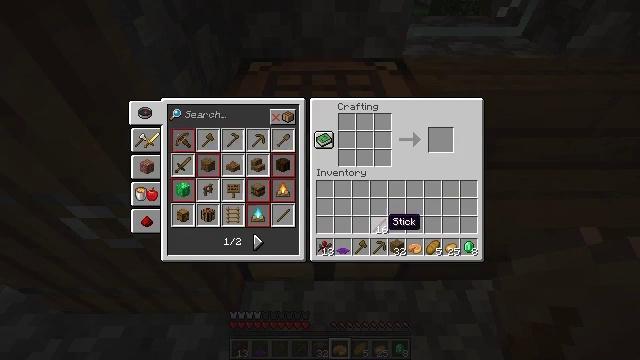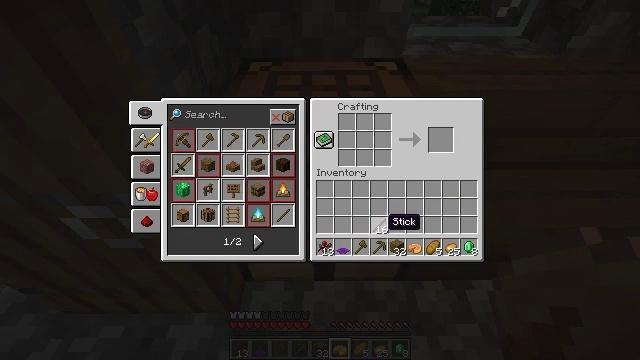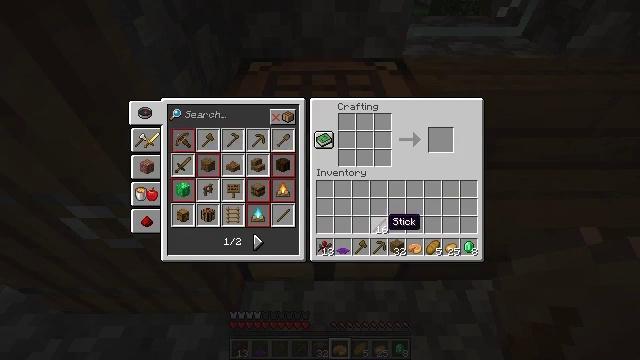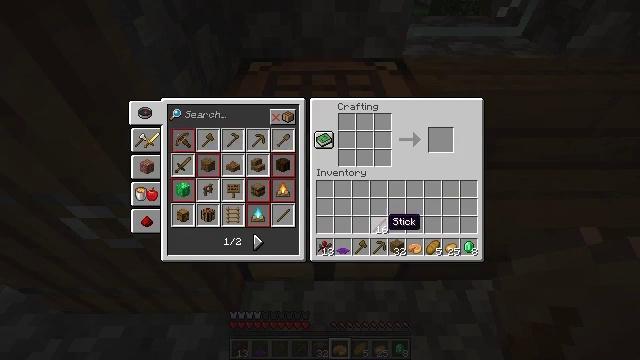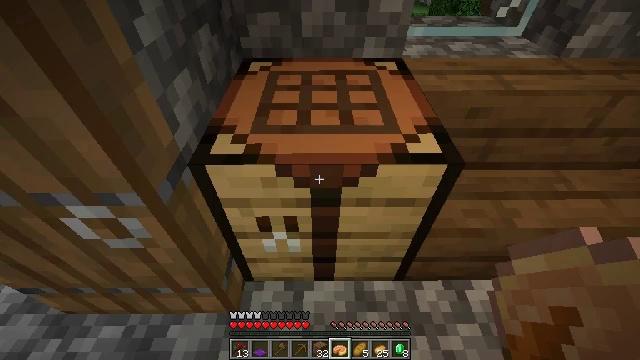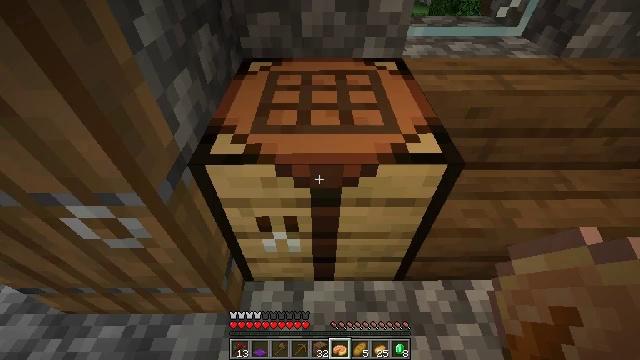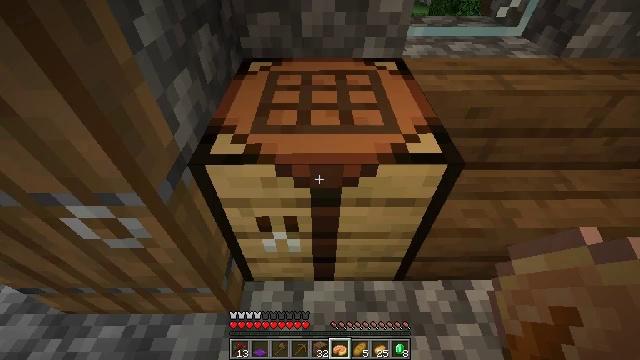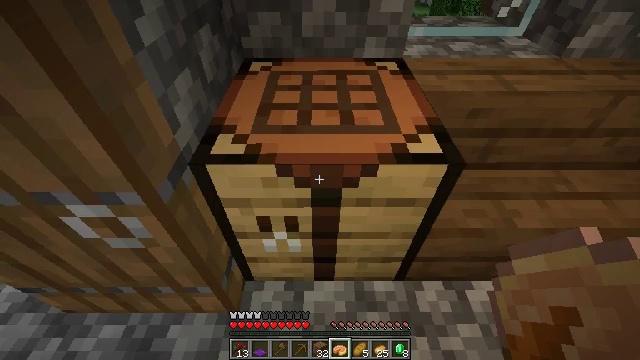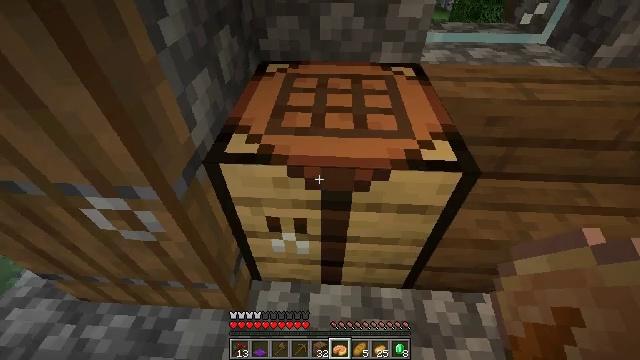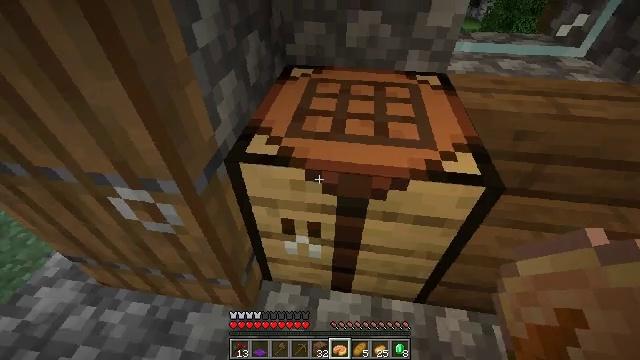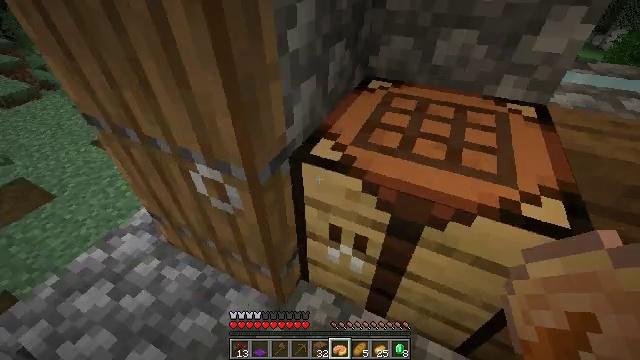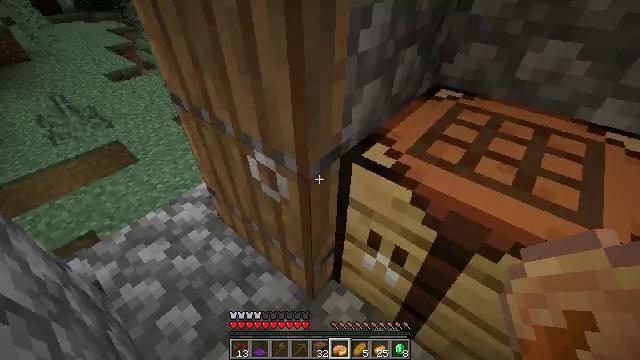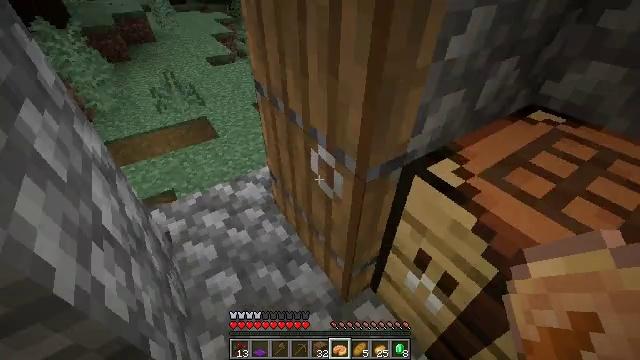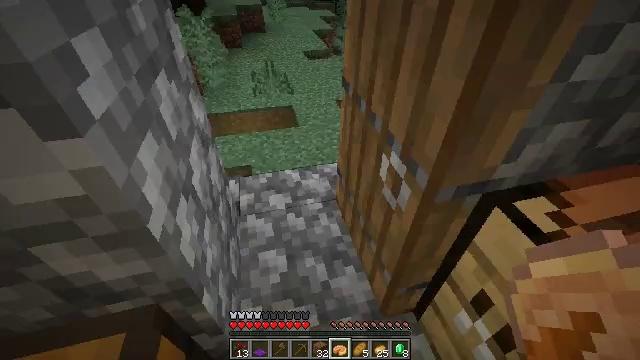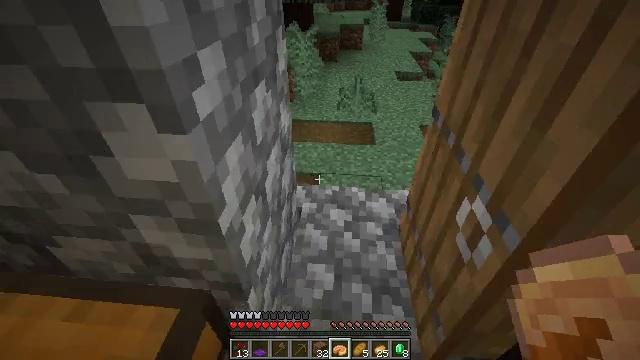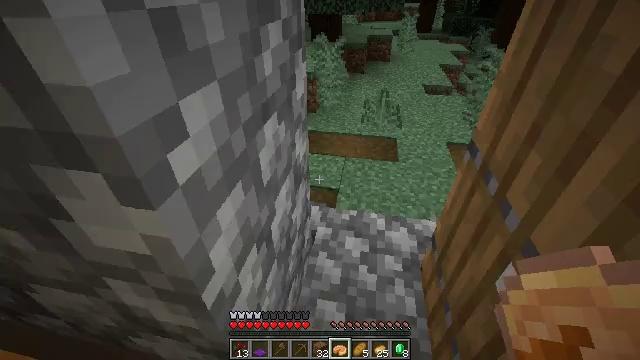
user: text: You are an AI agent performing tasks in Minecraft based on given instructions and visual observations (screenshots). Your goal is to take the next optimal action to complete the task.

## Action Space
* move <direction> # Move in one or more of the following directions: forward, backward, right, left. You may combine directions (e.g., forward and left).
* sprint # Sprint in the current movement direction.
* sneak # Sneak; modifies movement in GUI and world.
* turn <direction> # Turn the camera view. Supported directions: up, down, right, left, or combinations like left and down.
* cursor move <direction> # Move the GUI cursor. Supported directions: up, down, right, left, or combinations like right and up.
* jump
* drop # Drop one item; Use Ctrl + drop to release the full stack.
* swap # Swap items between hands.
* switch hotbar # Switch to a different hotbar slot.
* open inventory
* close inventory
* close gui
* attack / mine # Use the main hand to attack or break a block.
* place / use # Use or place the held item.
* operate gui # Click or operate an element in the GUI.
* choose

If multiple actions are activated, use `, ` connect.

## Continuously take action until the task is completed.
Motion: motion action
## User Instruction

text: Drop a pumpkin pie.
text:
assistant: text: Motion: no_op
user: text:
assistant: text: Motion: no_op
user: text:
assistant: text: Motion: no_op
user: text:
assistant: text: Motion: no_op
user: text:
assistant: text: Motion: close gui
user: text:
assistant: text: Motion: no_op
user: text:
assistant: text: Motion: no_op
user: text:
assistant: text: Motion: turn left
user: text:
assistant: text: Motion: turn left and up
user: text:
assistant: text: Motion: turn left and up
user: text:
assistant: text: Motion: turn left
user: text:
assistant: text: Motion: turn left
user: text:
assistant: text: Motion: turn left
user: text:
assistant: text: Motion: move forward, turn left and up
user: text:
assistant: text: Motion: move forward, turn left and up
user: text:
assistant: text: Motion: move forward
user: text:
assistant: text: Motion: move forward
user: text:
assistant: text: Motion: move forward
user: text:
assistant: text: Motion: move forward
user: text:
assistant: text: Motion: move forward
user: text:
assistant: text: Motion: move forward
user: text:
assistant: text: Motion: move forward
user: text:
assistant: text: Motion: move forward
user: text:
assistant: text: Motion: move forward
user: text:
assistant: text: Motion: move forward, turn up
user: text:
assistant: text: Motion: move forward, turn right and up
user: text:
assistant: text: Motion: move forward, turn right and up
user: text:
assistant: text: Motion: move forward, turn left and up
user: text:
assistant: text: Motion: move forward, turn left and up
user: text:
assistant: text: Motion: move forward, turn left and up